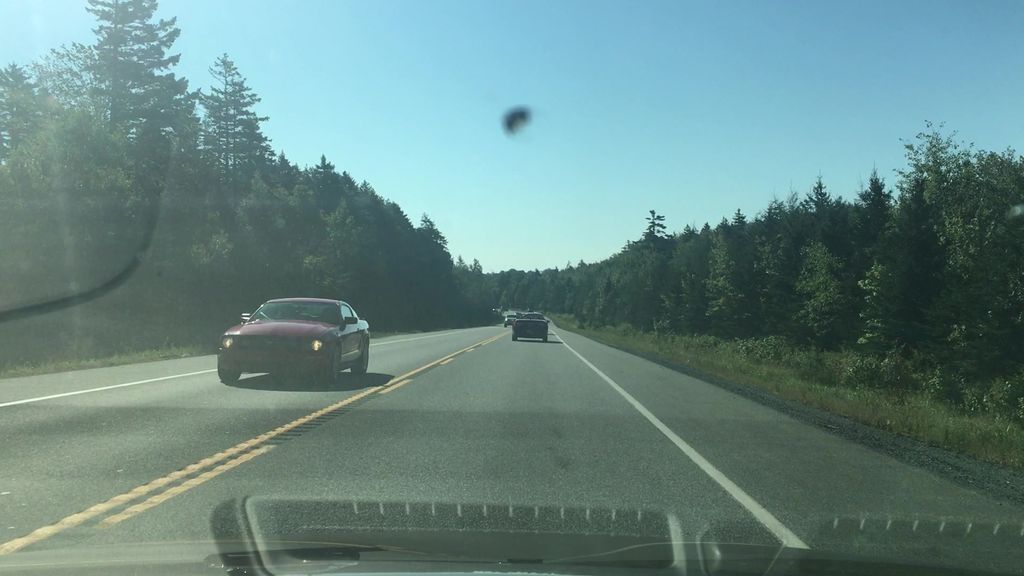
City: halifax